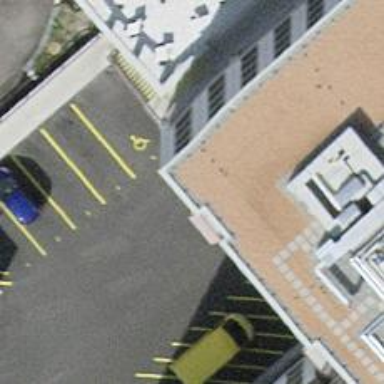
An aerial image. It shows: Parking entrance.